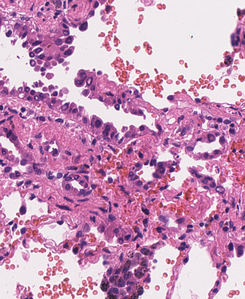
Tumor epithelial tissue: yes
Tumor-associated stroma tissue: yes
Normal tissue: no